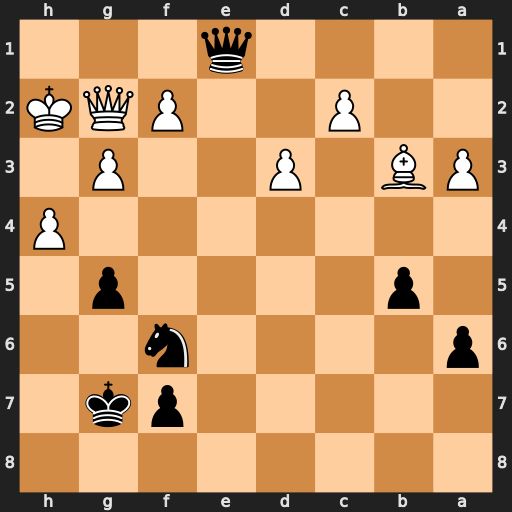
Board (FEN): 8/5pk1/p4n2/1p4p1/7P/PB1P2P1/2P2PQK/4q3
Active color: b
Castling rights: -
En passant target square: -
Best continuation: Ng4+ Kh3 Nxf2+ Kh2 Ng4+